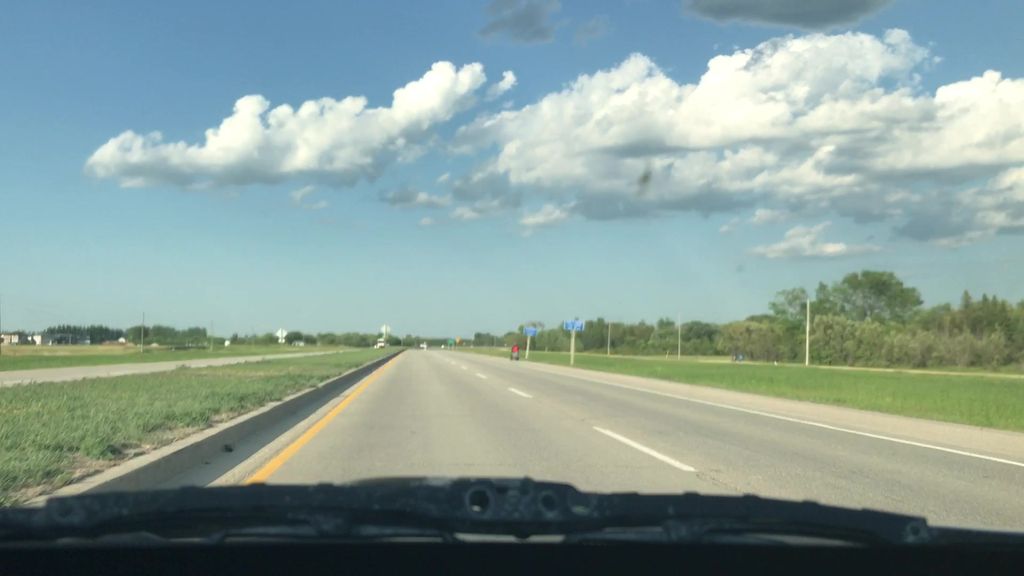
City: winnipeg